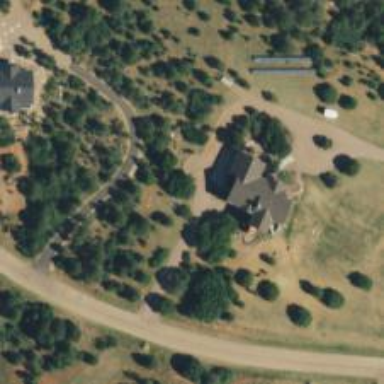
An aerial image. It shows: Driveway leading to service road.